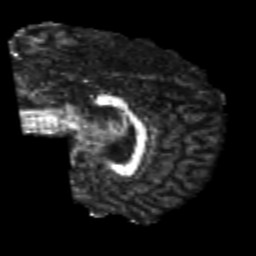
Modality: FA
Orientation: sagittal
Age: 22
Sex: male
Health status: healthy
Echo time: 0.074 s